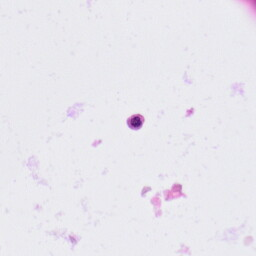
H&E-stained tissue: Colon